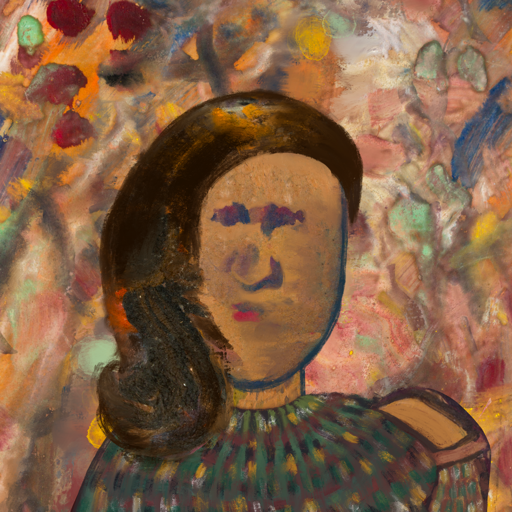
Background: Mother_And_Son_Mother, Head And Neck Front: In_The_Sun, Face Front: In_The_Sun, Bust: After_Raid, Hair Front: Gypsy_Queen, Head Accessory: Blank, Second Necklace: Blank, Necklace: Blank, Baby: Blank